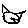
Label: cat